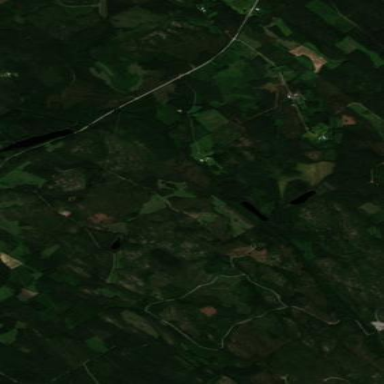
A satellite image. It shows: Mixed leaf woodland.